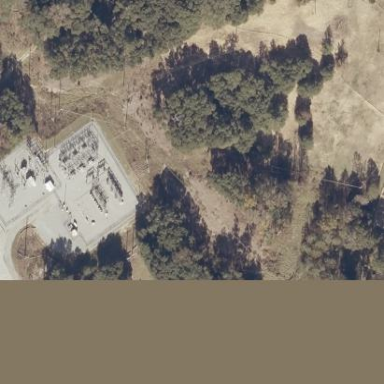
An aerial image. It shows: Distribution level power substation enclosed by fence.